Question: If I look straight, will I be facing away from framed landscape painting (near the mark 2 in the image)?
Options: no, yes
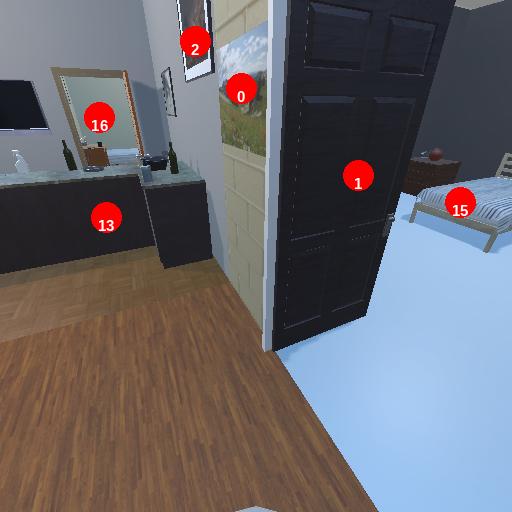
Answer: no